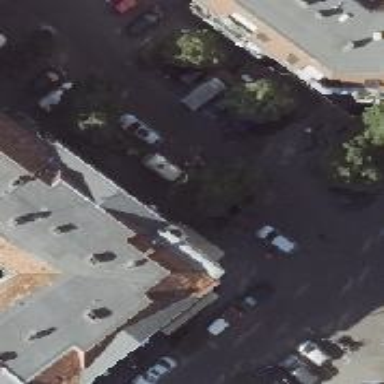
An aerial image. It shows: Living street with separate parking areas on both sides.